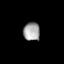
Tissue: lung
Cell type: Fibroblasts
Senescence score: 0.6015
Nuclear area (px): 298
Mean DAPI intensity: 161.956